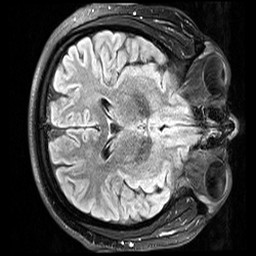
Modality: FLAIR
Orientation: axial
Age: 29
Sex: male
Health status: healthy
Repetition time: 12 s
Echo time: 0.095 s